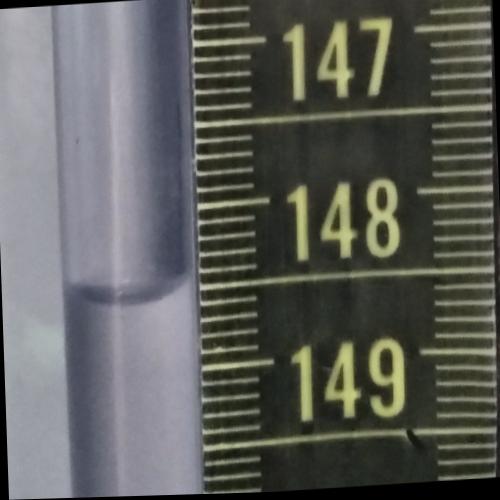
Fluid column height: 148.5 cm